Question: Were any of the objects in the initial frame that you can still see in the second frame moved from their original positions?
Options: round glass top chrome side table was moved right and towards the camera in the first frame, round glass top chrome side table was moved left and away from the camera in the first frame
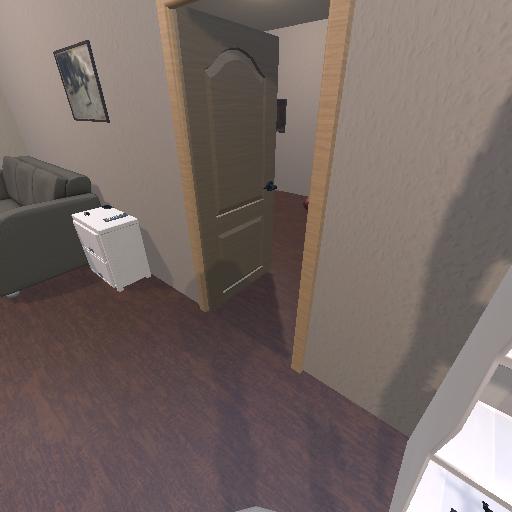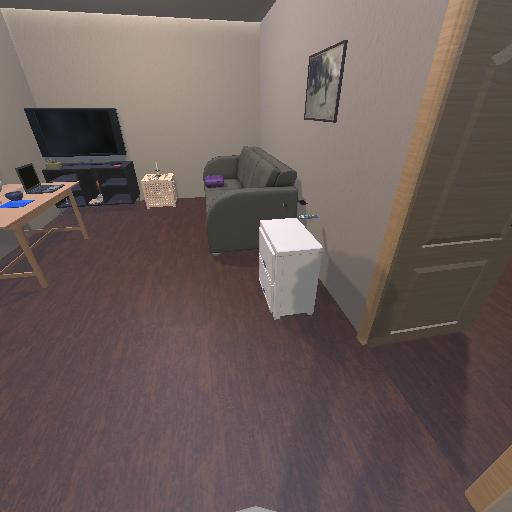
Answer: round glass top chrome side table was moved right and towards the camera in the first frame